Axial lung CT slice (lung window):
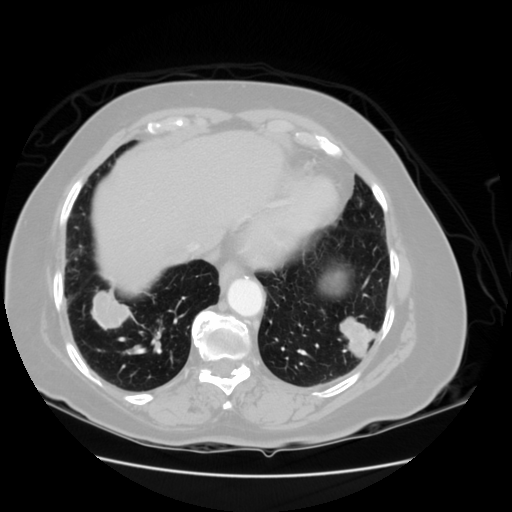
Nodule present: yes
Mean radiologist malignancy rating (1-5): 5